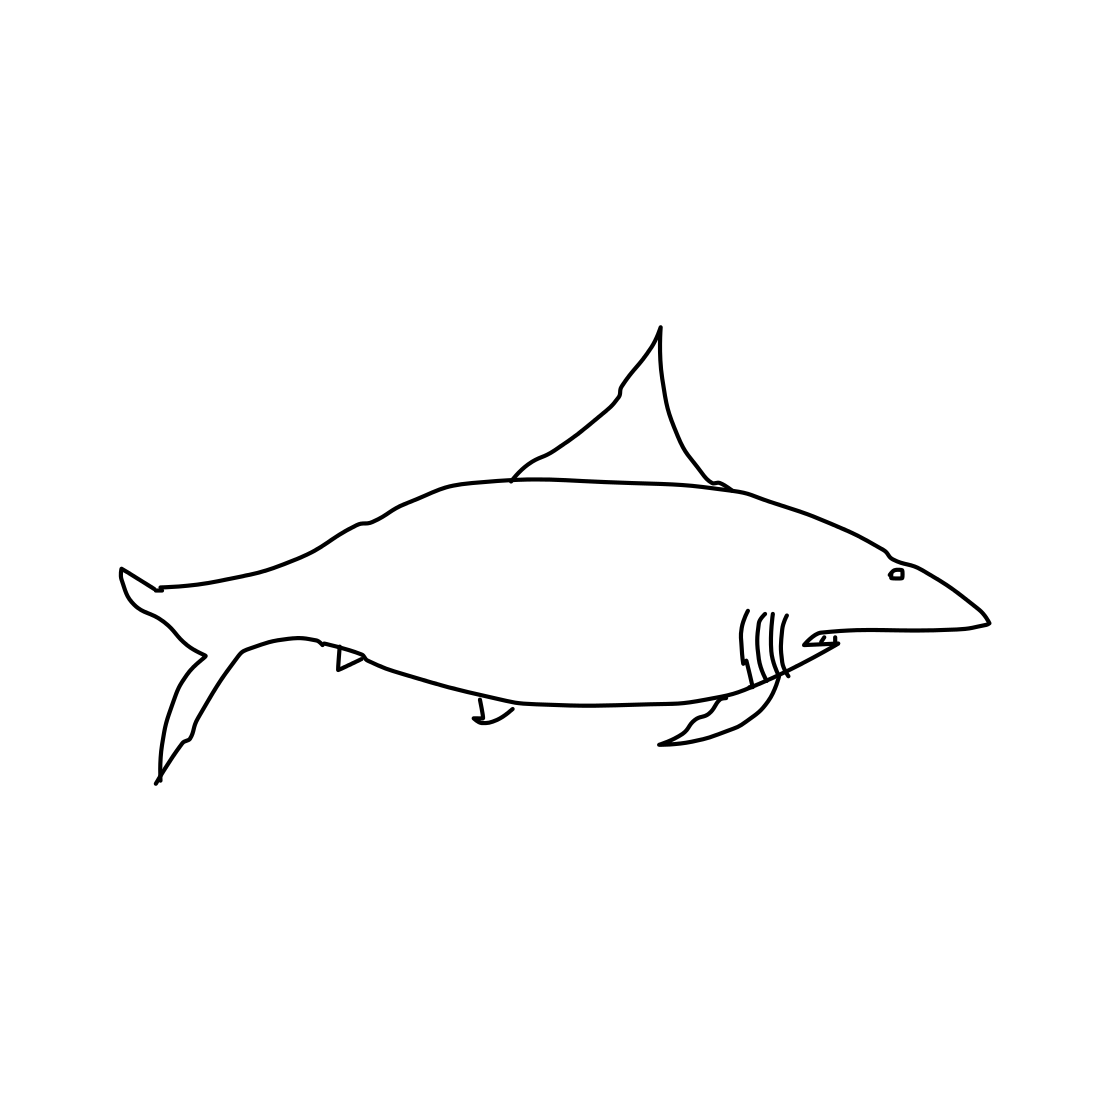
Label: shark